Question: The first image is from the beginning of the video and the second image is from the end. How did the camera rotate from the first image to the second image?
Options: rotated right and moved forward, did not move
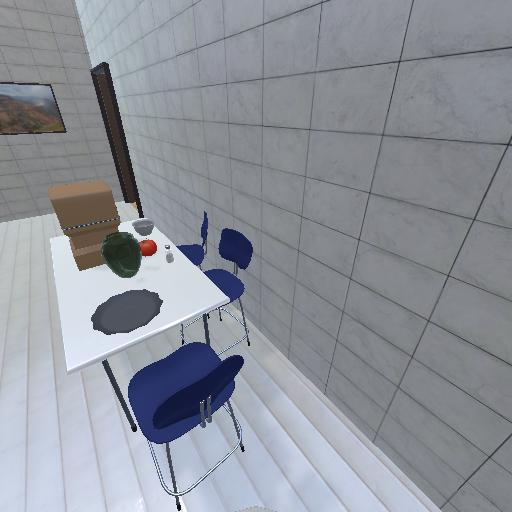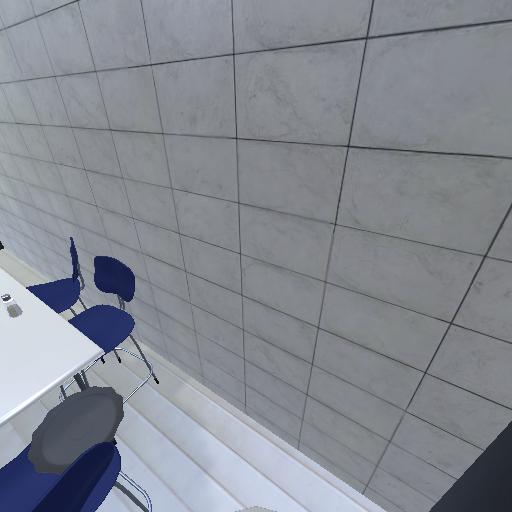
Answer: rotated right and moved forward